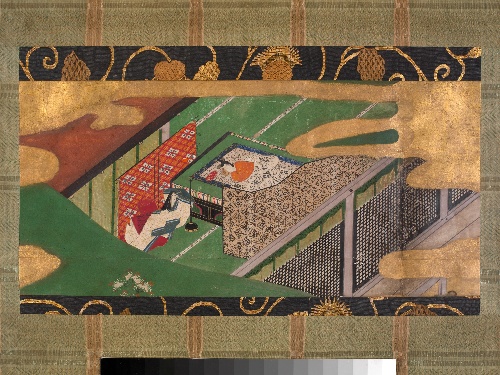
Title: 伝俵屋宗達筆　源氏物語図「宿木」 |“Trees Encoiled in Vines of Ivy” (Yadorigi)
Artist: Tawaraya Sōtatsu
Artist bio: Japanese, ca. 1570–ca. 1640
Date: early 17th century
Object type: Hanging scroll
Classification: Paintings
Medium: Hanging scroll; ink, color, and gold on paper
Culture: Japan
Period: Edo period (1615–1868)
Dimensions: 10 x 21 3/4 in. (25.4 x 55.2 cm)
Department: Asian Art
Credit line: Gift of Chizuko and Frank Korn, in honor of Miyeko Murase, 2006
Accession year: 2006
Repository: Metropolitan Museum of Art, New York, NY
Tags: Beds|Men|Sleeping|Women